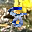
Label: 8